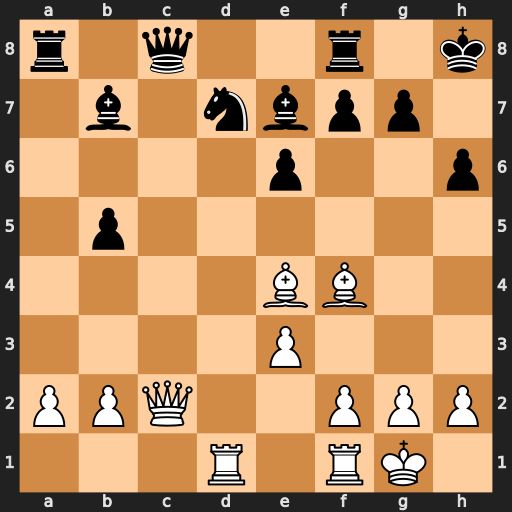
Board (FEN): r1q2r1k/1b1nbpp1/4p2p/1p6/4BB2/4P3/PPQ2PPP/3R1RK1
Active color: w
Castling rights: -
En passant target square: -
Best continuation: Qxc8 Bxc8 Bxa8